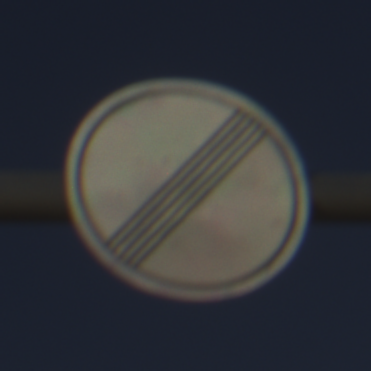
Verkehrszeichen: EndeSaemtlicherBegrenzungen
Umgebung: Outdoor, Nature
Tageszeit: SunriseSunset
Wetter: Clear
Licht: Natural
Jahreszeit: NotSpecified
Kontrast: HighContrast